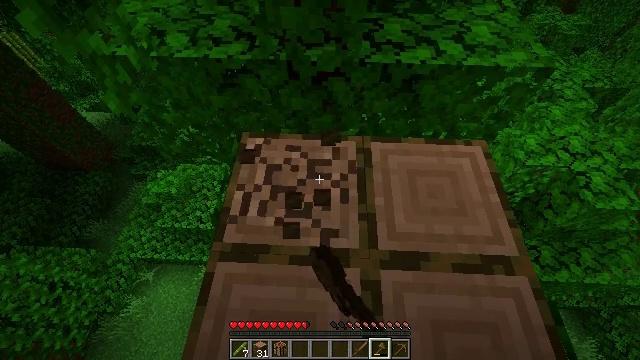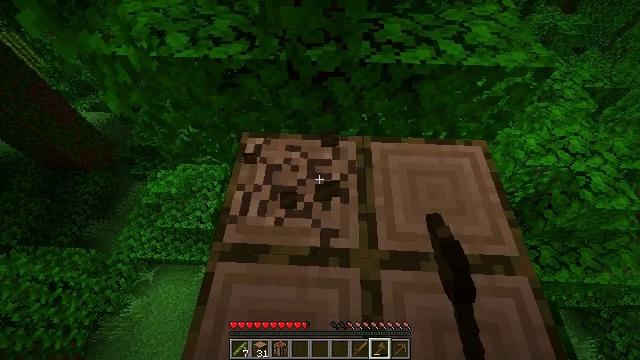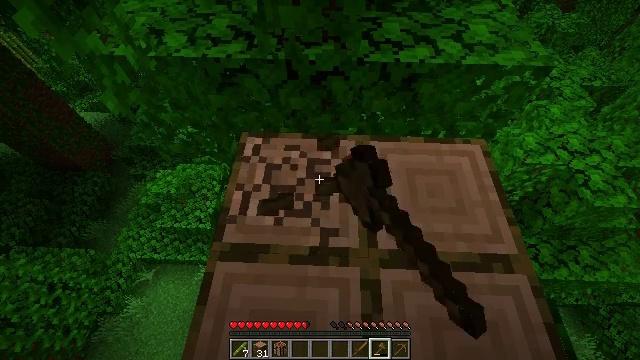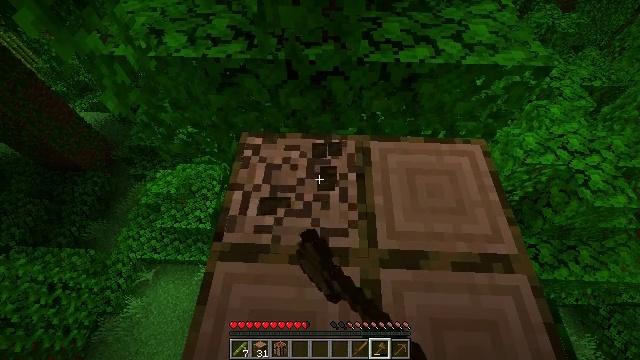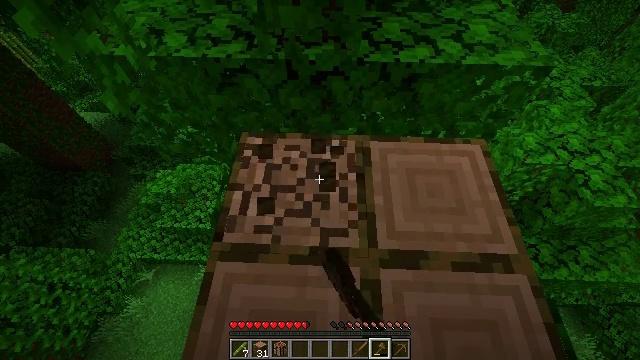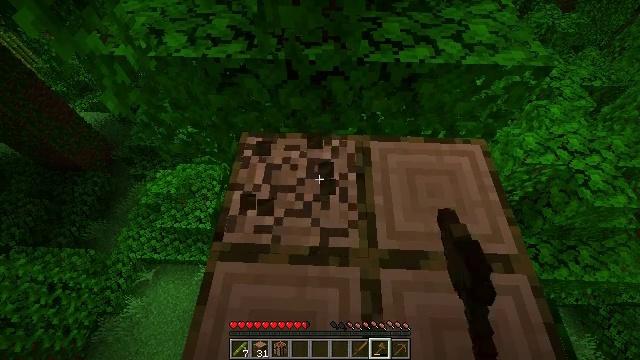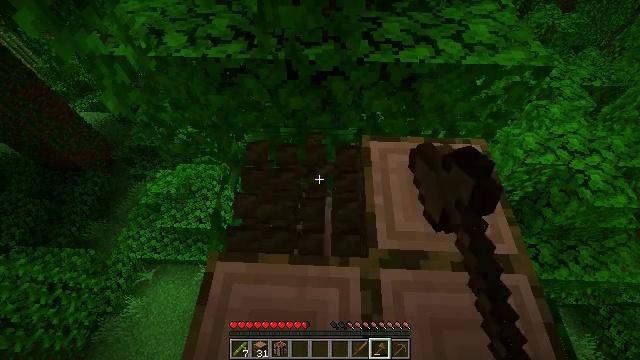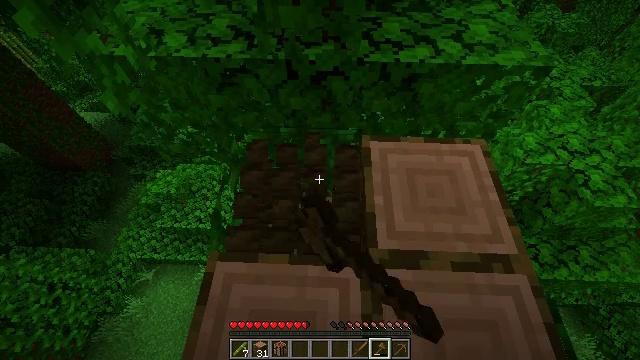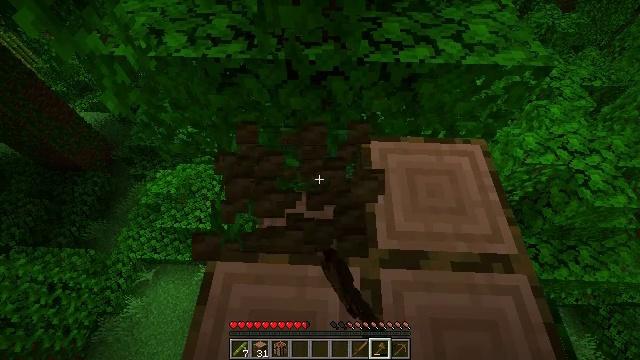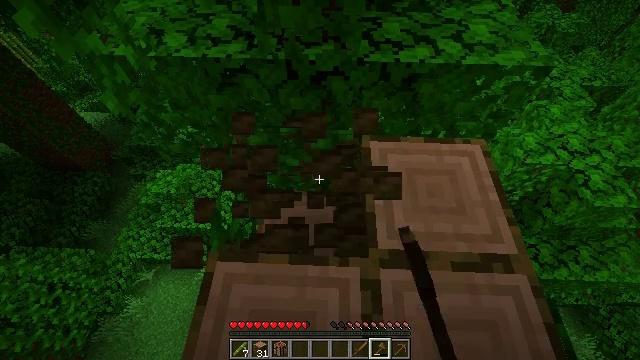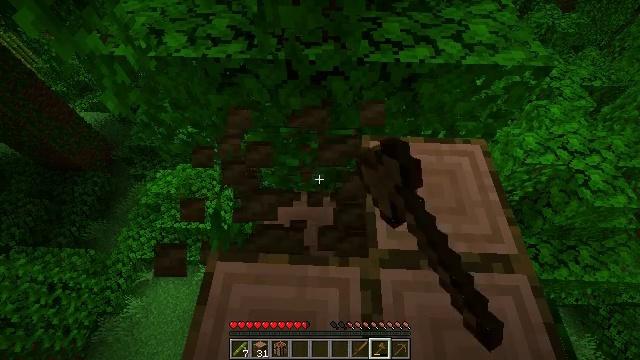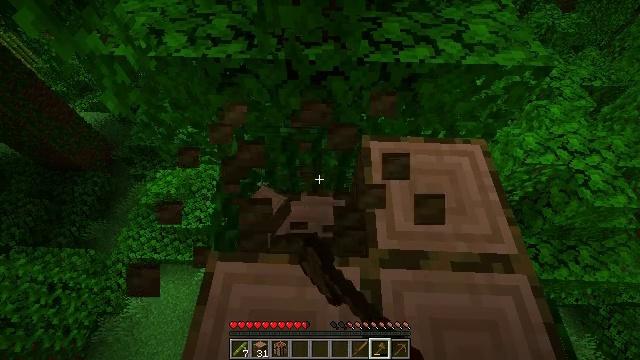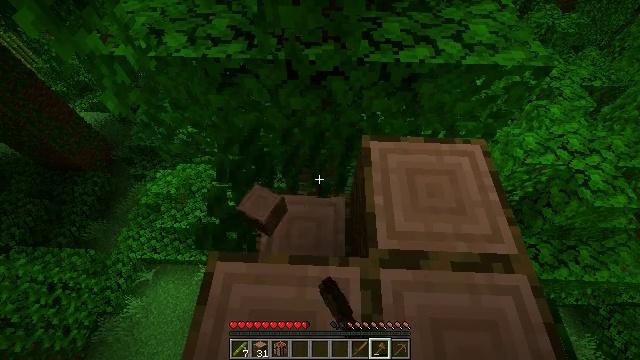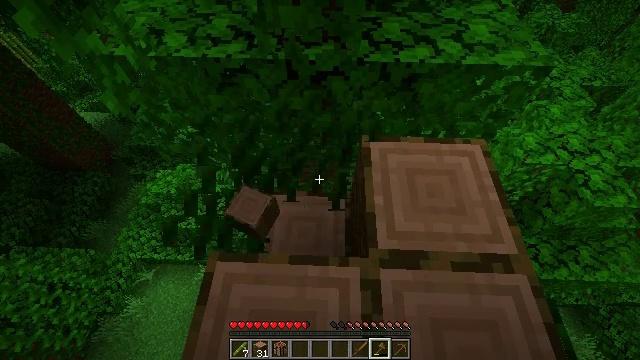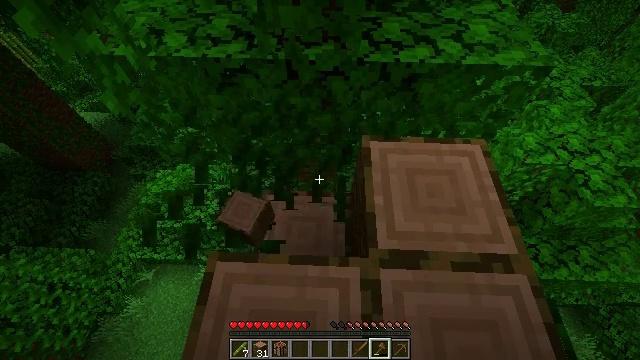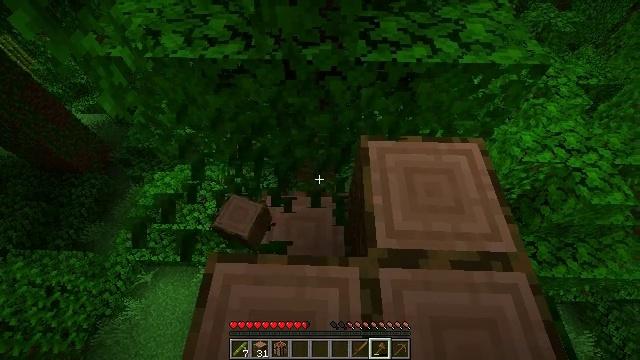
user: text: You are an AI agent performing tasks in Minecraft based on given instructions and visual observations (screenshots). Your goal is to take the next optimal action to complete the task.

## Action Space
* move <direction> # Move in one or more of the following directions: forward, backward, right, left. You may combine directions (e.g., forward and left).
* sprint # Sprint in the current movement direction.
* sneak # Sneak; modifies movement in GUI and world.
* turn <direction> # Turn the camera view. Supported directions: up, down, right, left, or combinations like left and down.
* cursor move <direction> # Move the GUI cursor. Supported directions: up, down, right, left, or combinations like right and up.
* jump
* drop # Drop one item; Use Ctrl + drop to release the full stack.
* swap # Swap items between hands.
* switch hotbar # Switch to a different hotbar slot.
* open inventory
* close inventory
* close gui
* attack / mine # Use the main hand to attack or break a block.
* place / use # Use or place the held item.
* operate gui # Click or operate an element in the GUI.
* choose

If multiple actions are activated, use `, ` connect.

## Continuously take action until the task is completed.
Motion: motion action
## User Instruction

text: Harvest the jungle log from the tree trunk.
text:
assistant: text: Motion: attack / mine
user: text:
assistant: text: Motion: attack / mine
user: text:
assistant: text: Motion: attack / mine
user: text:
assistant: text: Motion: attack / mine
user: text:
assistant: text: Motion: attack / mine
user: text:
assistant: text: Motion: attack / mine
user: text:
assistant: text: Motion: attack / mine
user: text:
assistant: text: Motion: attack / mine
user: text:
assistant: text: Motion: attack / mine
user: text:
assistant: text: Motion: attack / mine
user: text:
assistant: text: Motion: attack / mine
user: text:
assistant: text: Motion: attack / mine
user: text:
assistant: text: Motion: attack / mine
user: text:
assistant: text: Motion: attack / mine
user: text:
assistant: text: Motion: attack / mine
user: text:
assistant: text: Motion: turn right, attack / mine
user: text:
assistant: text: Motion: turn right, attack / mine
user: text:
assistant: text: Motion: turn right, attack / mine
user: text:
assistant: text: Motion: attack / mine
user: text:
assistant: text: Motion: attack / mine
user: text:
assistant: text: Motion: attack / mine
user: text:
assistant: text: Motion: attack / mine
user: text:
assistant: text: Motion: attack / mine
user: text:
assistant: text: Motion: attack / mine
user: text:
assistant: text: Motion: attack / mine
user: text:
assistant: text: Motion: attack / mine
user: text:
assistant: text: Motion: attack / mine
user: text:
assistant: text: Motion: attack / mine
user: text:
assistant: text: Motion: attack / mine
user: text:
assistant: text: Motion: attack / mine